Question: '''
<?php
$sql ="SELECT id FROM yoring ORDER BY id ASC";
$name = $_POST["name"];
$designation=$_POST['designation'];
$company=$_POST['company'];
$email = $_POST["email"];
$mobile=$_POST['mobile'];
$workno=$_POST['workno'];
$address=$_POST['address'];
$association=$_POST['association'];
$password = $_POST["password"];
$username = $_POST["username"];
$code=$_POST['code'];
$id = 0;
$res = mysqli_query($con,$sql);
while($row = mysqli_fetch_array($res)){
$id = $row['id'];
}
$image = $_POST['image'];
$path = "uploads/$id.png";
$actualpath = "http://sumitmehra.esy.es/$path";
$insertquery = mysqli_prepare($con , "INSERT INTO yoring ( name ,designation , company, email, mobile, workno, address, association, password,username,code,pic) VALUES (?,?,?,?,?,?,?,?,?,?,?,?)");
mysqli_stmt_bind_param($insertquery , "ssssiissssis", $name, $designation , $company, $email ,$mobile, $workno, $address, $association, $password,$username,$code,$actualpath);
mysqli_stmt_execute($insertquery);
file_put_contents($path,base64_decode($image));
mysqli_stmt_close($insertquery);
mysqli_close($con);
?>
'''
Screenshot of file directory on server where file is created:

Two image files created with this code, one of which is .png which contains the actual file and another file with actual name which is of 0kb plz help me
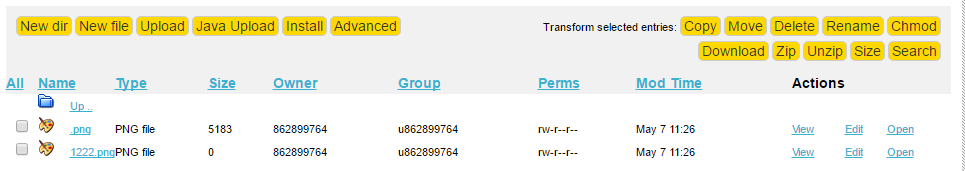
Answer: You have overwritten id from database. Put your query $res after $id = 0.